Interaction volume radius: 5 \u00c5
Interaction volume height: 10 \u00c5
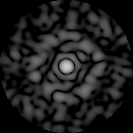
Disorder parameter: 0.7948